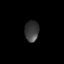
Tissue: lung
Cell type: Epithelial cells
Senescence score: 0.2367
Nuclear area (px): 289
Mean DAPI intensity: 59.142